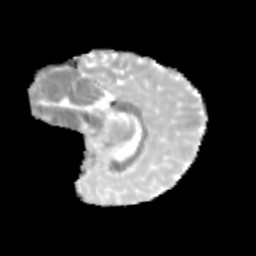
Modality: MD
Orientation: sagittal
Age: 10
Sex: female
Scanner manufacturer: siemens
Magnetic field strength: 3 T
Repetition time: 3.8 s
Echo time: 0.07 s